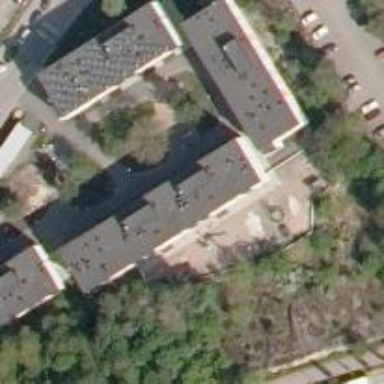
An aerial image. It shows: Kindergarten.